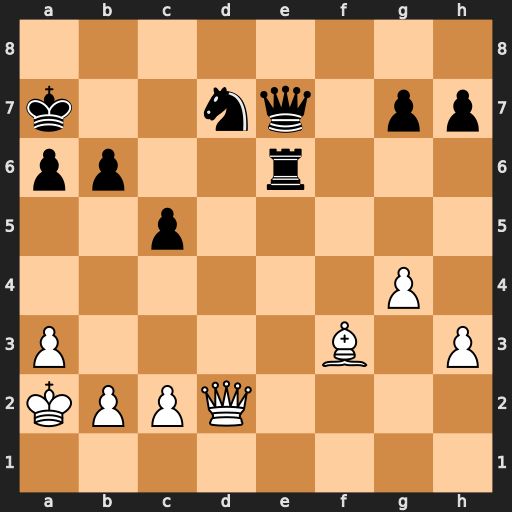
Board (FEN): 8/k2nq1pp/pp2r3/2p5/6P1/P4B1P/KPPQ4/8
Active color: w
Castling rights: -
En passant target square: -
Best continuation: Qd5 Re4 Bxe4 Qxe4 Qxe4